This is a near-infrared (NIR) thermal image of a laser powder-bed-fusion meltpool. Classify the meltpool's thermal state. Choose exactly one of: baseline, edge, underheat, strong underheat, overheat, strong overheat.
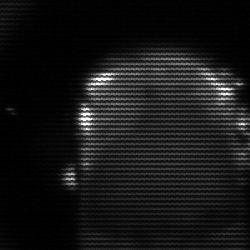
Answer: baseline